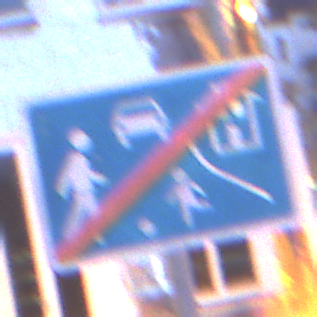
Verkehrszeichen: EndeVerkehrsberuhigterBereich
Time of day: Night
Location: Outdoor (Urban)
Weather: PartlyCloudy
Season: NotSpecified
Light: Artificial